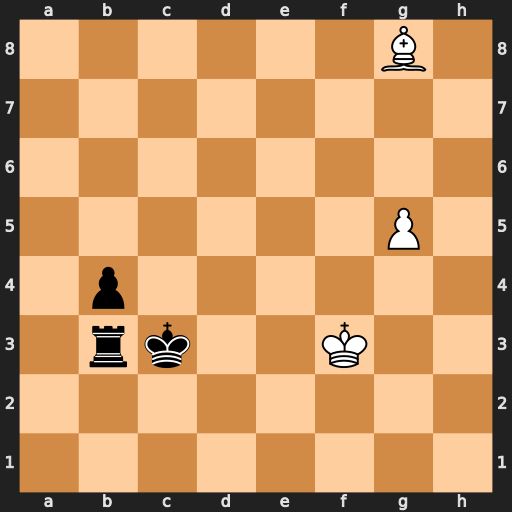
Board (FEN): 6B1/8/8/6P1/1p6/1rk2K2/8/8
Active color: w
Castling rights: -
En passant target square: -
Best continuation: Bxb3 Kxb3 g6 Ka3 g7 b3 g8=Q